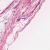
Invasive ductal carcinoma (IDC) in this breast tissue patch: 0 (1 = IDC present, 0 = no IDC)